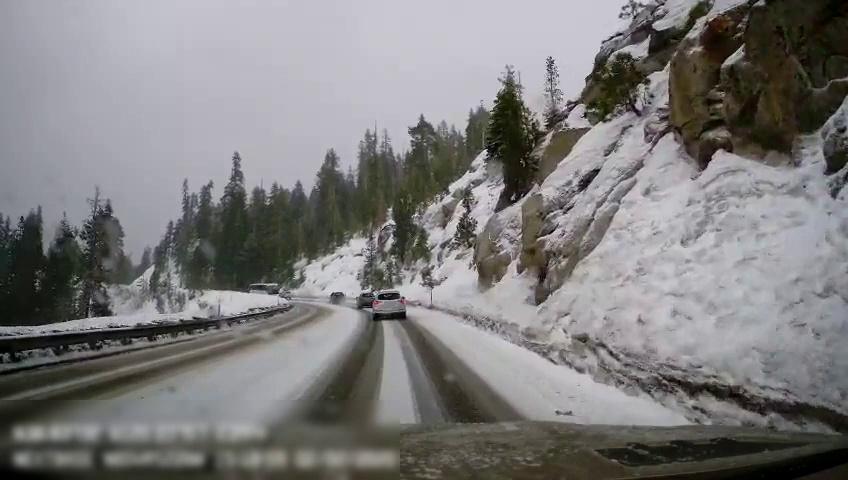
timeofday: Day
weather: Snowy
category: Drivable Space
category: Vehicles | Bus
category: Vehicles | Car
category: Vehicles | Car
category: Vehicles | Car
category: Vehicles | Car